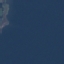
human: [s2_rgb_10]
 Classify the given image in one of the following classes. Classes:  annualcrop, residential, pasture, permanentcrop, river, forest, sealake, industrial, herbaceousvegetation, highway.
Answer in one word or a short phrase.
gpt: SeaLake